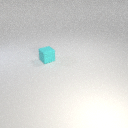
small cyan rubber cube